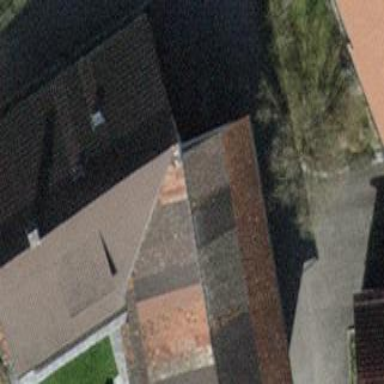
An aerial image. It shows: Gabled roof farm building with tiled roof.